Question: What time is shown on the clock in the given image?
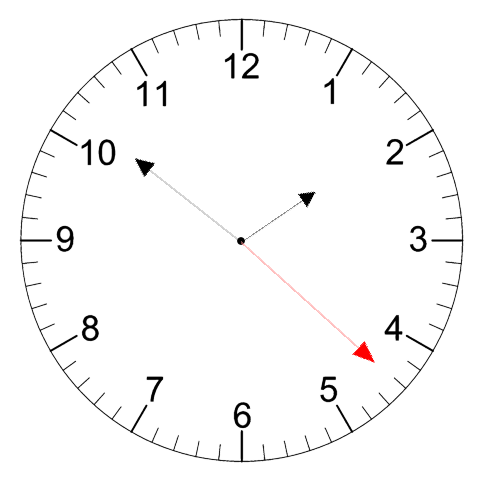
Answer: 01:51:22